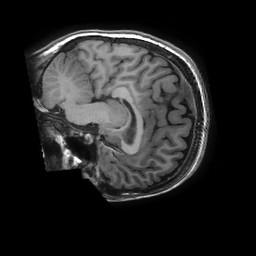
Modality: T1w
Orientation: sagittal
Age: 26
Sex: female
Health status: healthy
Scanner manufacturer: ge
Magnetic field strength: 3 T
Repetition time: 0.008376 s
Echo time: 0.003088 s